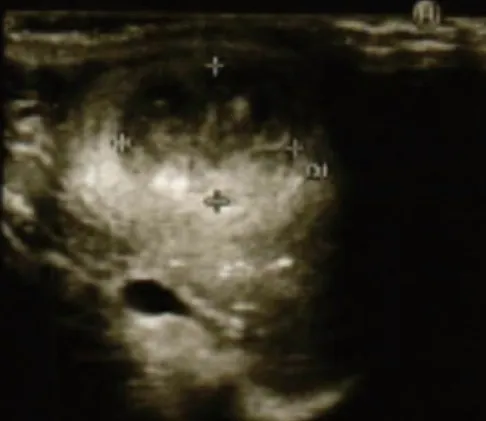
Ultrasound reveals heterogeneous neoplastic lesion in the right testis.
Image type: radiology (ultrasound)